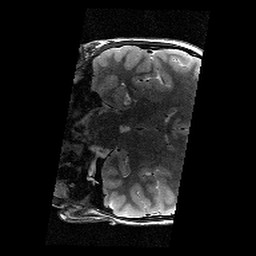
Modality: T2w
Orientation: coronal
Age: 11
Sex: male
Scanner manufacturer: siemens
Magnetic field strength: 3 T
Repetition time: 9.23 s
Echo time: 0.067 s